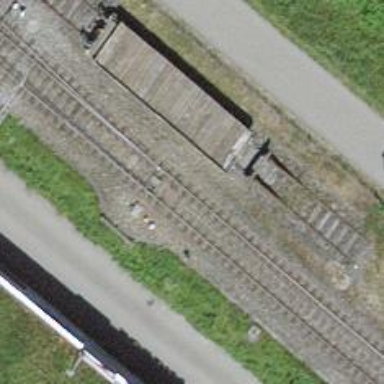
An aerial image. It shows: Railway switch.